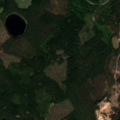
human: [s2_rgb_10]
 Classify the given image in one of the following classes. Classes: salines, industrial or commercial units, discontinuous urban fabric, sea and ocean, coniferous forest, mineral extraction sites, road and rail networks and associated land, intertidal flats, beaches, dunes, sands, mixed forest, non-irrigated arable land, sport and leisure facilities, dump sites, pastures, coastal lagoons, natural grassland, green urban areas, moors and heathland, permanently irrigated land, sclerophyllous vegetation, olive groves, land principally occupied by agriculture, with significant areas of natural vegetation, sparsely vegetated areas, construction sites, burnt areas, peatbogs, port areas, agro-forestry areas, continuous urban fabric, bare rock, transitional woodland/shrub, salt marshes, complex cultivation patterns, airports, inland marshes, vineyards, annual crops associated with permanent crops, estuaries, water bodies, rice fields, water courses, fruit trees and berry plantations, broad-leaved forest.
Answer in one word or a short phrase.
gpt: land principally occupied by agriculture, with significant areas of natural vegetation, coniferous forest, transitional woodland/shrub